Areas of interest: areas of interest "Business office"
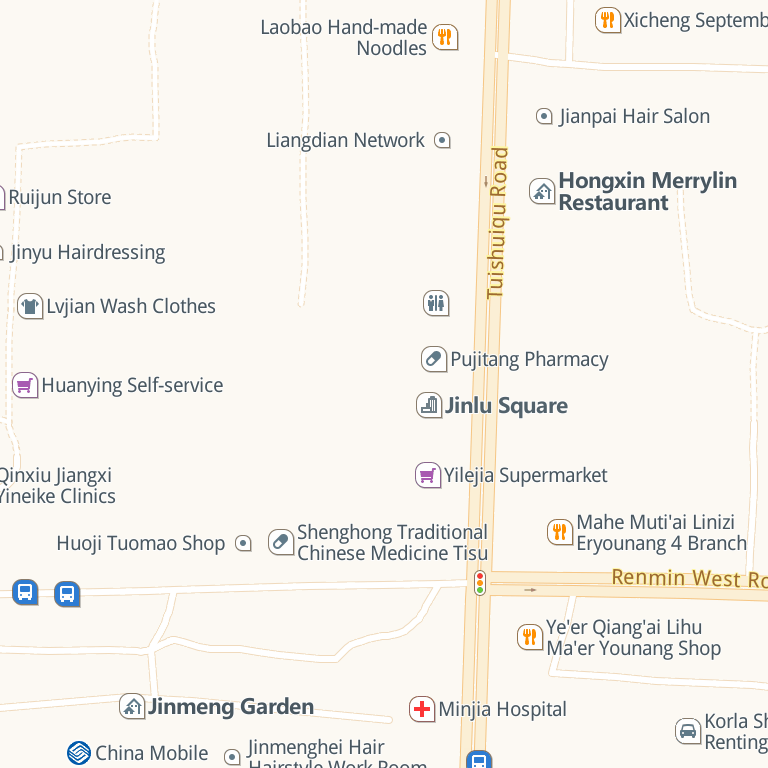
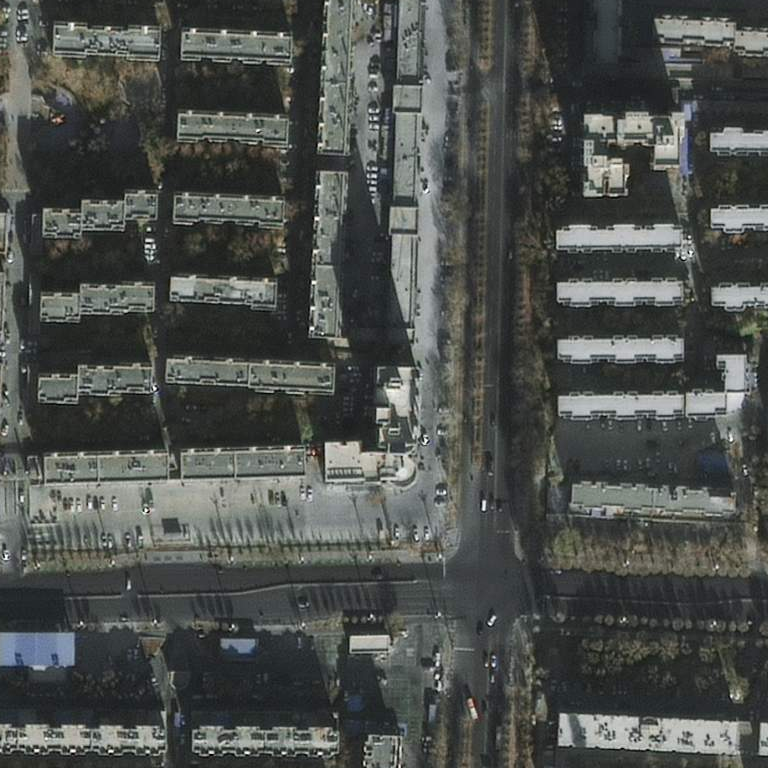